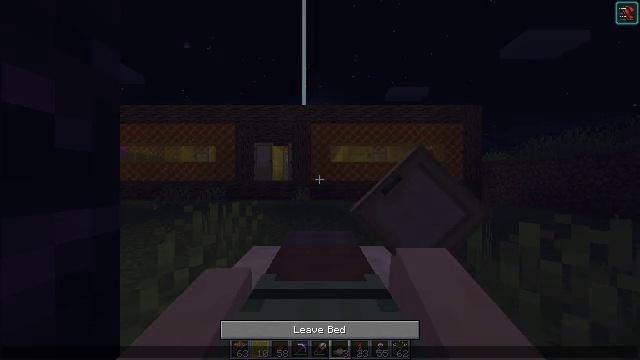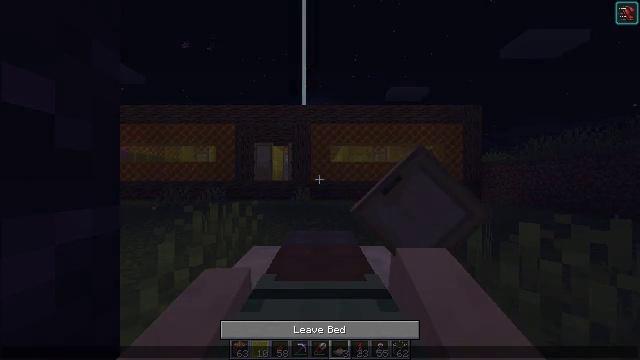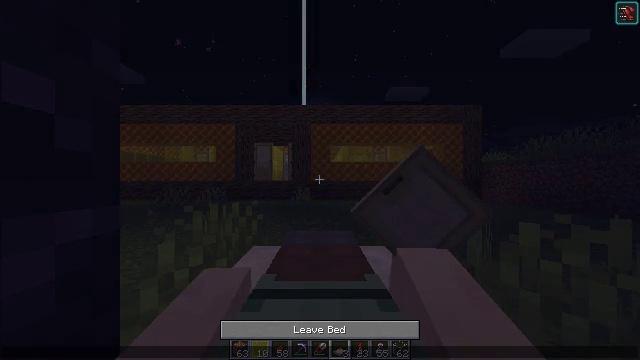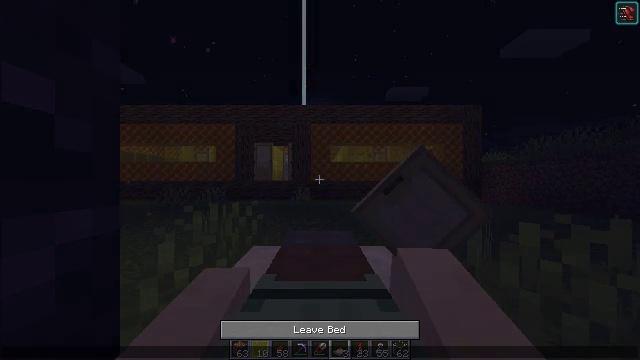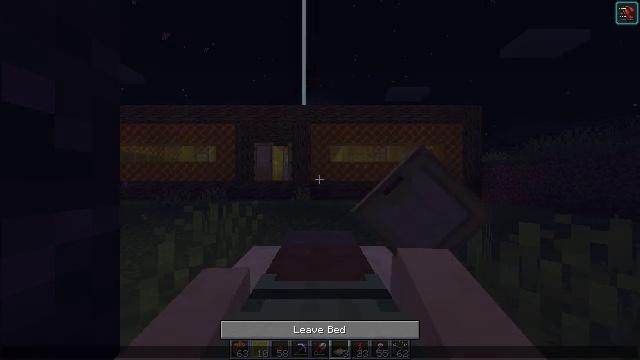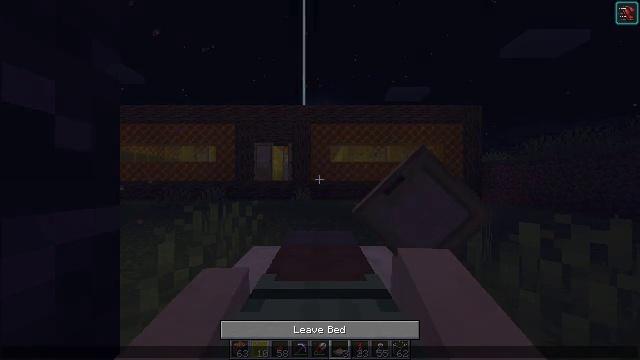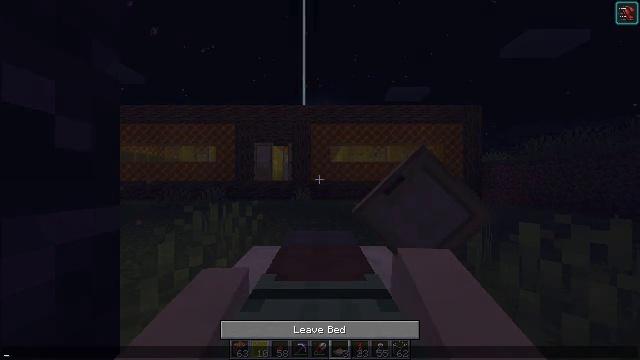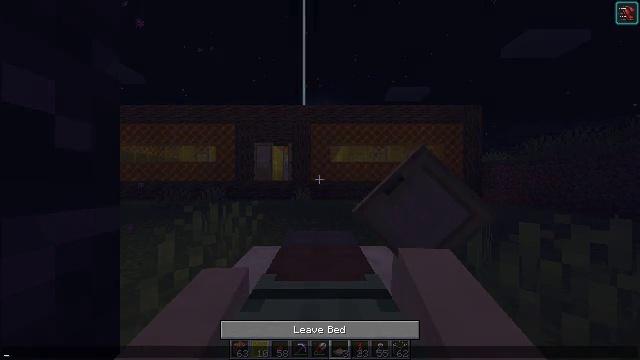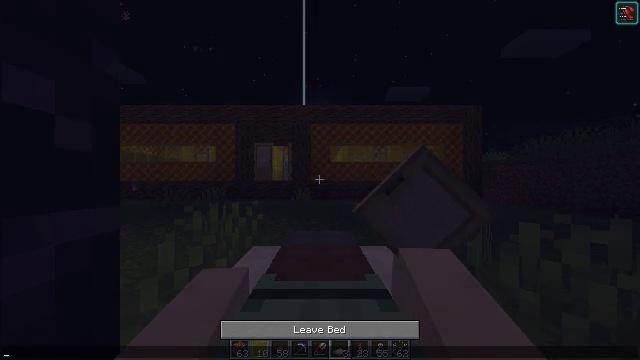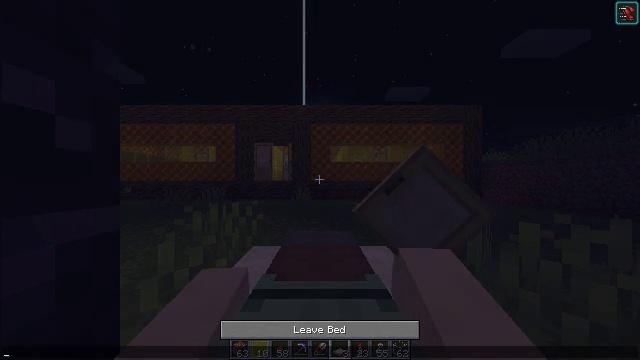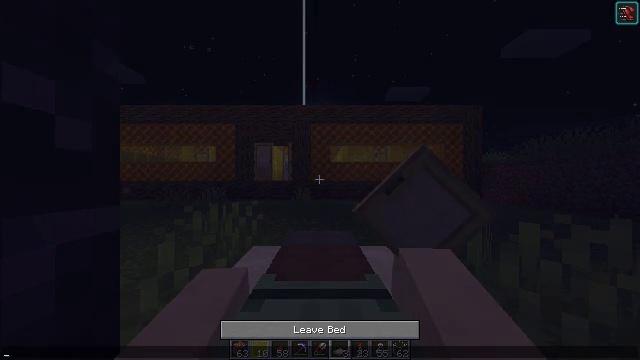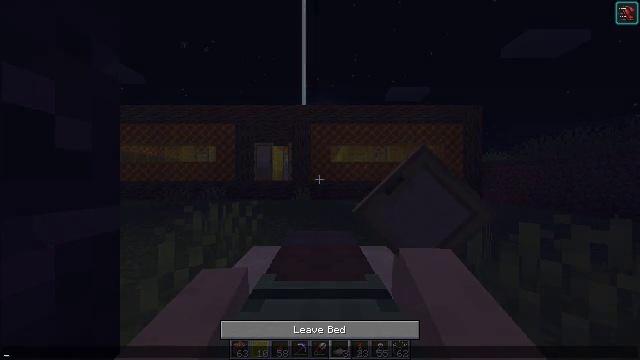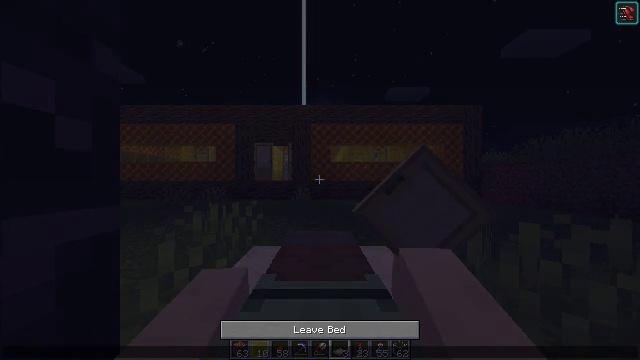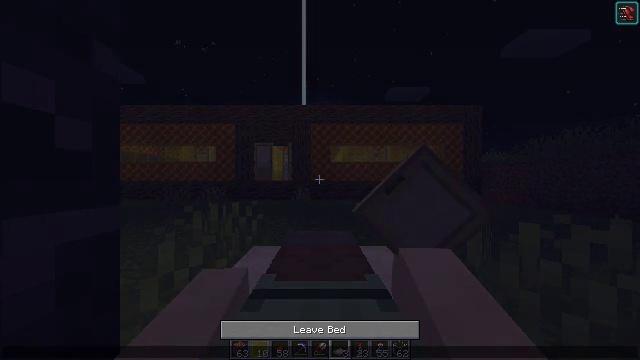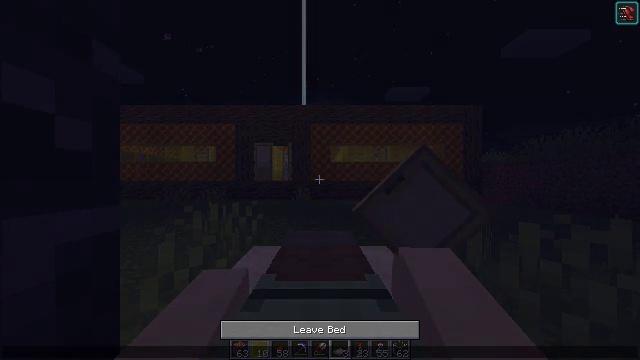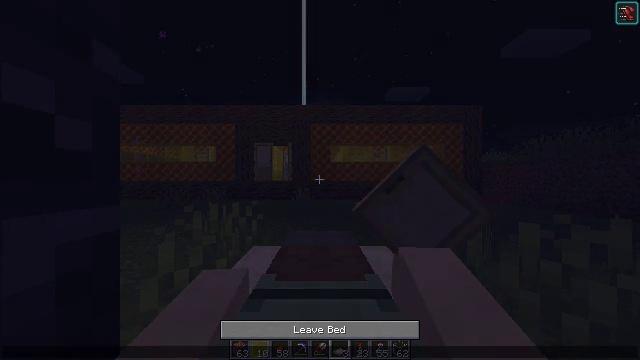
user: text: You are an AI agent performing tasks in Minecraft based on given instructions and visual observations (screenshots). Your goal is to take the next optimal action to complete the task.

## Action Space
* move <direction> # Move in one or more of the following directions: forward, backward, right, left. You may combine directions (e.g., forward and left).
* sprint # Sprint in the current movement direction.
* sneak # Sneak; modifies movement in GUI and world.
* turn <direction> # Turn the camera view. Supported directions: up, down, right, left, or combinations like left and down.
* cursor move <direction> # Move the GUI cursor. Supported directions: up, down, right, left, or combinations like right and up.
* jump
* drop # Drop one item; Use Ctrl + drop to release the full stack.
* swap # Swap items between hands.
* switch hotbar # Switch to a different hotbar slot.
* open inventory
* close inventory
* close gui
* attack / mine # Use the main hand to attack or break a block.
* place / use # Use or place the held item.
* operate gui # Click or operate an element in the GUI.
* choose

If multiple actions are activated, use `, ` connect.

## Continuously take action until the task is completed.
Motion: motion action
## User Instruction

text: Smash the yellow stained glass to add it to your inventory.
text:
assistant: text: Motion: no_op
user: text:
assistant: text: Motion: no_op
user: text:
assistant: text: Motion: no_op
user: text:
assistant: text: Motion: no_op
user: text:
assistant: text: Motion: no_op
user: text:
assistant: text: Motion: no_op
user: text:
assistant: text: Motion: no_op
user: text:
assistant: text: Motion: no_op
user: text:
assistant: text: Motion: no_op
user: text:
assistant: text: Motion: no_op
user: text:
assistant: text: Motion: no_op
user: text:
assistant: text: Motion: no_op
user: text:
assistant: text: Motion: no_op
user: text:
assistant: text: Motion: no_op
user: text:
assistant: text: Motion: no_op
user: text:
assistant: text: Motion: no_op
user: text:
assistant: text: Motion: no_op
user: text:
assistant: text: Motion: no_op
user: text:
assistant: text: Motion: no_op
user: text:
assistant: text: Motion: no_op
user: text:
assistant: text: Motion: no_op
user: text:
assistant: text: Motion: no_op
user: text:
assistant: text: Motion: no_op
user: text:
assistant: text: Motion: no_op
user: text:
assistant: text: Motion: no_op
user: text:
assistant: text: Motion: no_op
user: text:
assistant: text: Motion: no_op
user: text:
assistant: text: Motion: no_op
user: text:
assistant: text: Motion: no_op
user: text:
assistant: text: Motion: no_op